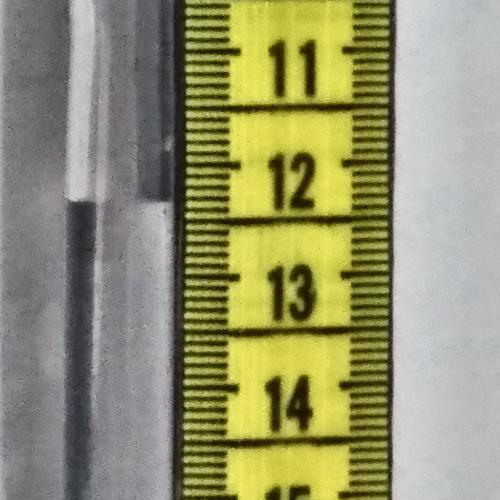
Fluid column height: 12.3 cm